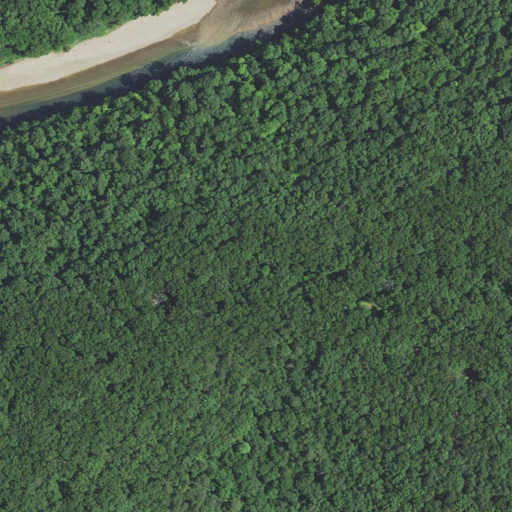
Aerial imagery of ridge(s) in Missouri named McGarr Ridge containing deciduous forest, open water, barren land, grassland, and mixed forest